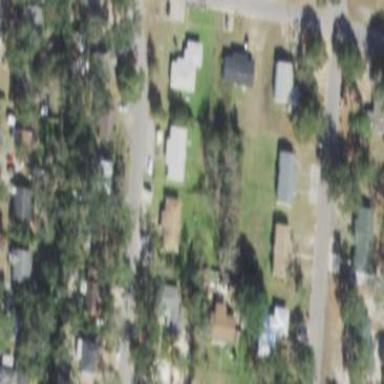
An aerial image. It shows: This residential area consists of single-family homes.